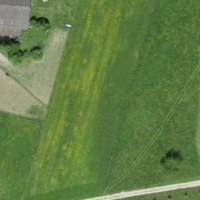
EUNIS habitat code: 25
Species observed at this site:
Polyommatus icarus